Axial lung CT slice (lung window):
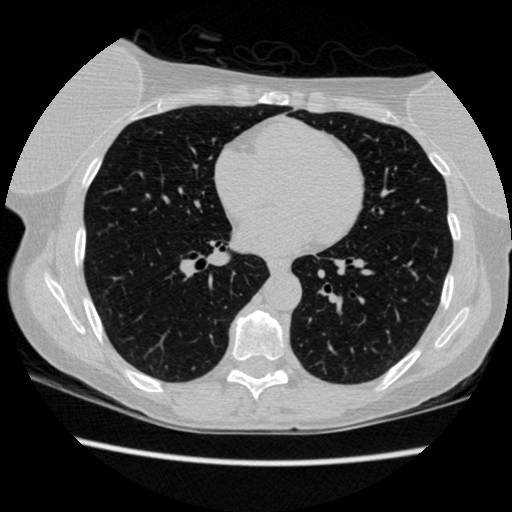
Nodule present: no